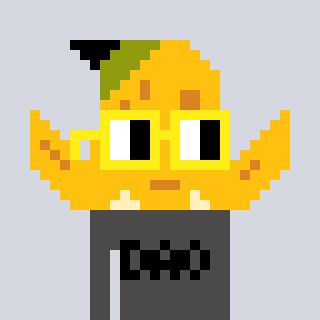
a pixel art character with square yellow glasses, a banana-shaped head and a grayscale-colored body on a cool background